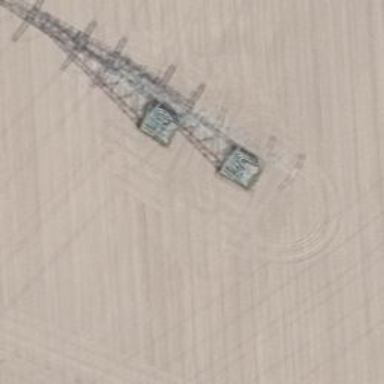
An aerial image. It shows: H-frame power tower with distinctive design.